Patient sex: M
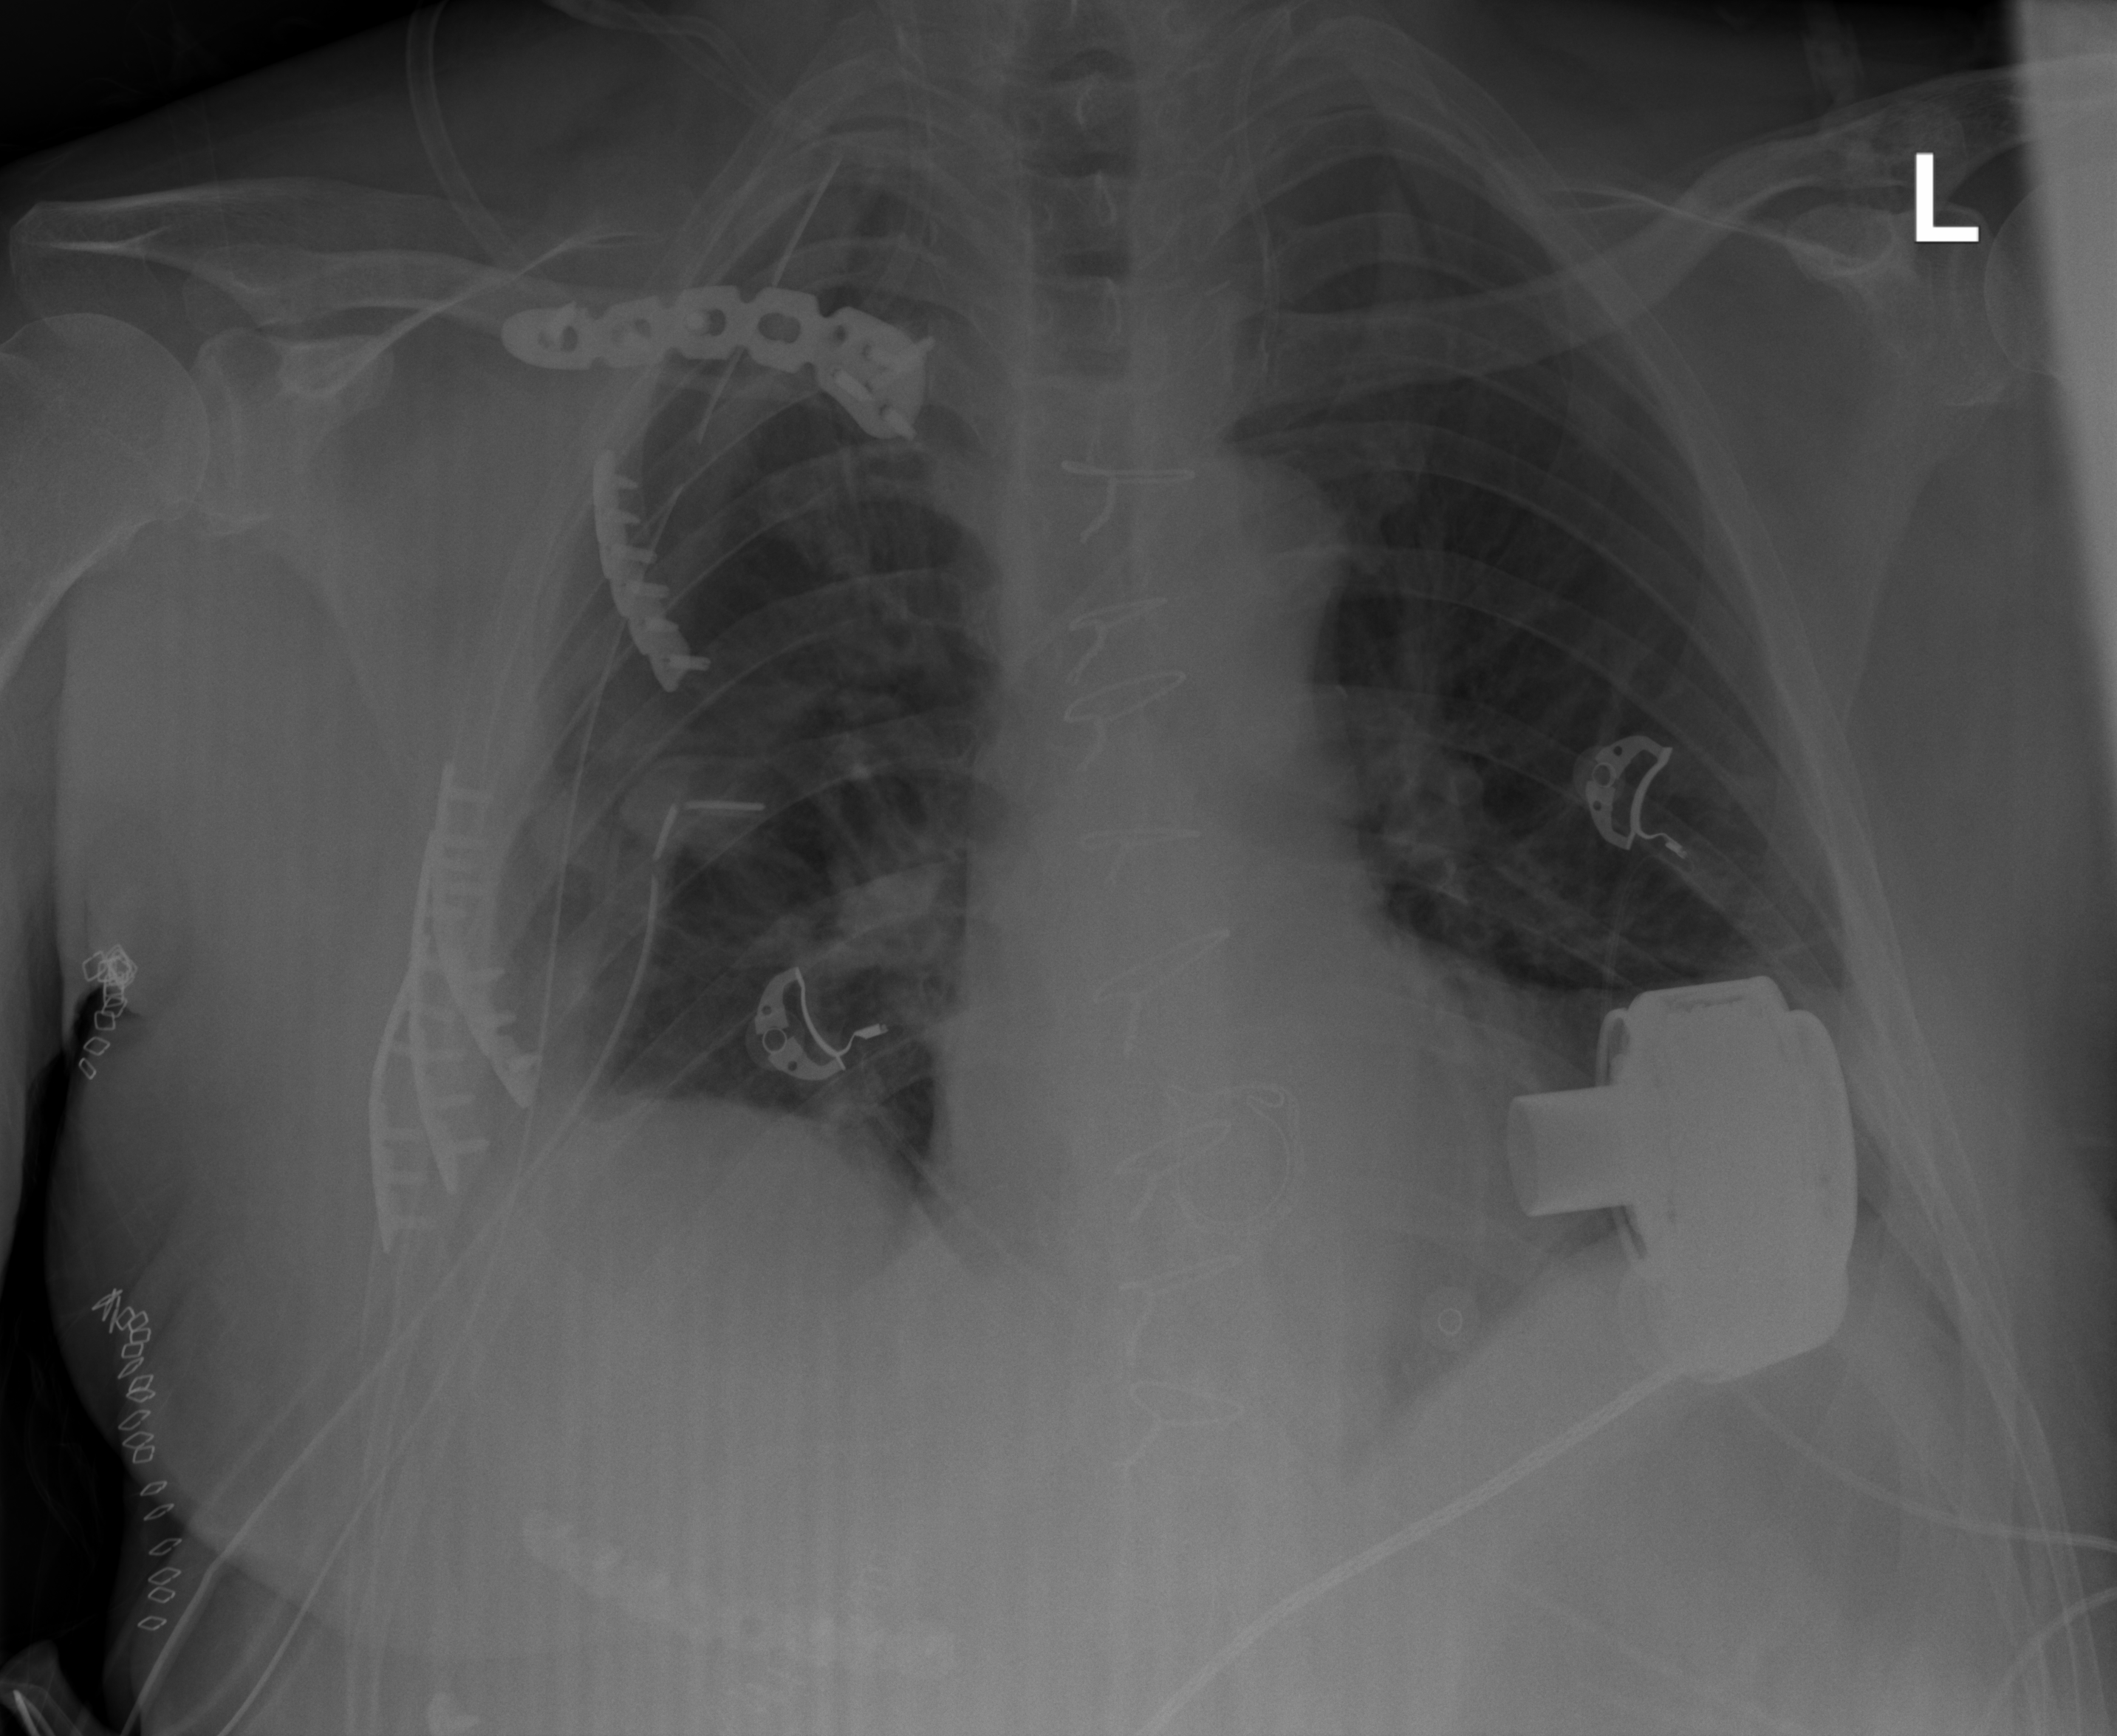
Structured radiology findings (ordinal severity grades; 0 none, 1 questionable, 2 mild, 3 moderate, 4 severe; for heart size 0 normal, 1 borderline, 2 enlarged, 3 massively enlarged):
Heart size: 0
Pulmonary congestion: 0
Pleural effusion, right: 2
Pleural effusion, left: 1
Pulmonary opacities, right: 0
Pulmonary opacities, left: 0
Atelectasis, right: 2
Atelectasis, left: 0